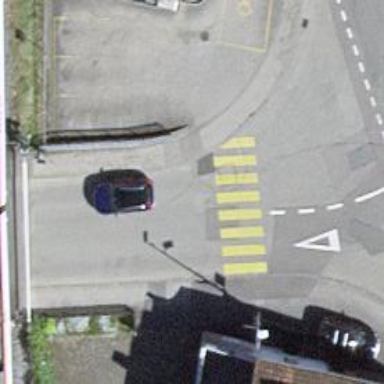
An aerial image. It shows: Marked zebra crossing on the road.